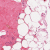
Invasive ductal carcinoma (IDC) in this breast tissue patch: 0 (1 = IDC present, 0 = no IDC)